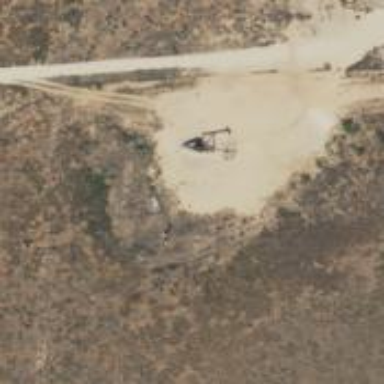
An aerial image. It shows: Petroleum well.